Field crop: maize
Growth stage: 2
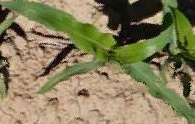
Species: maize